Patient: sex M, age 60
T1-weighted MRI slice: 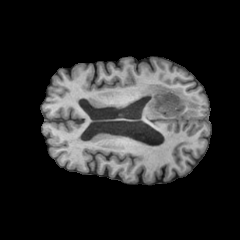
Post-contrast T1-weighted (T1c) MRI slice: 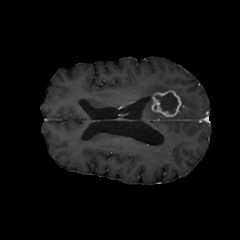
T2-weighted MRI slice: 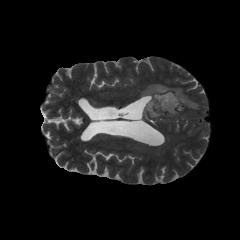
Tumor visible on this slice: yes
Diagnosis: Glioblastoma, IDH-wildtype
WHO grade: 4